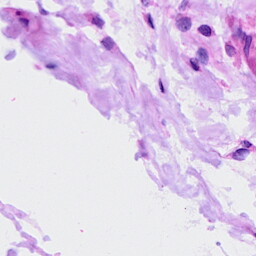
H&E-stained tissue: Ovarian